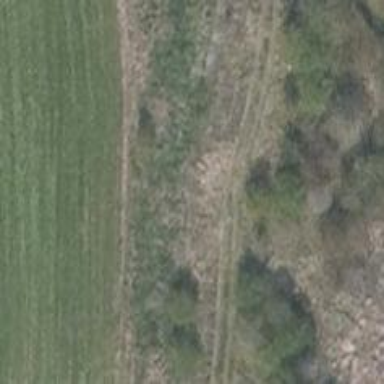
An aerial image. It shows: Ground track with grade3 quality.